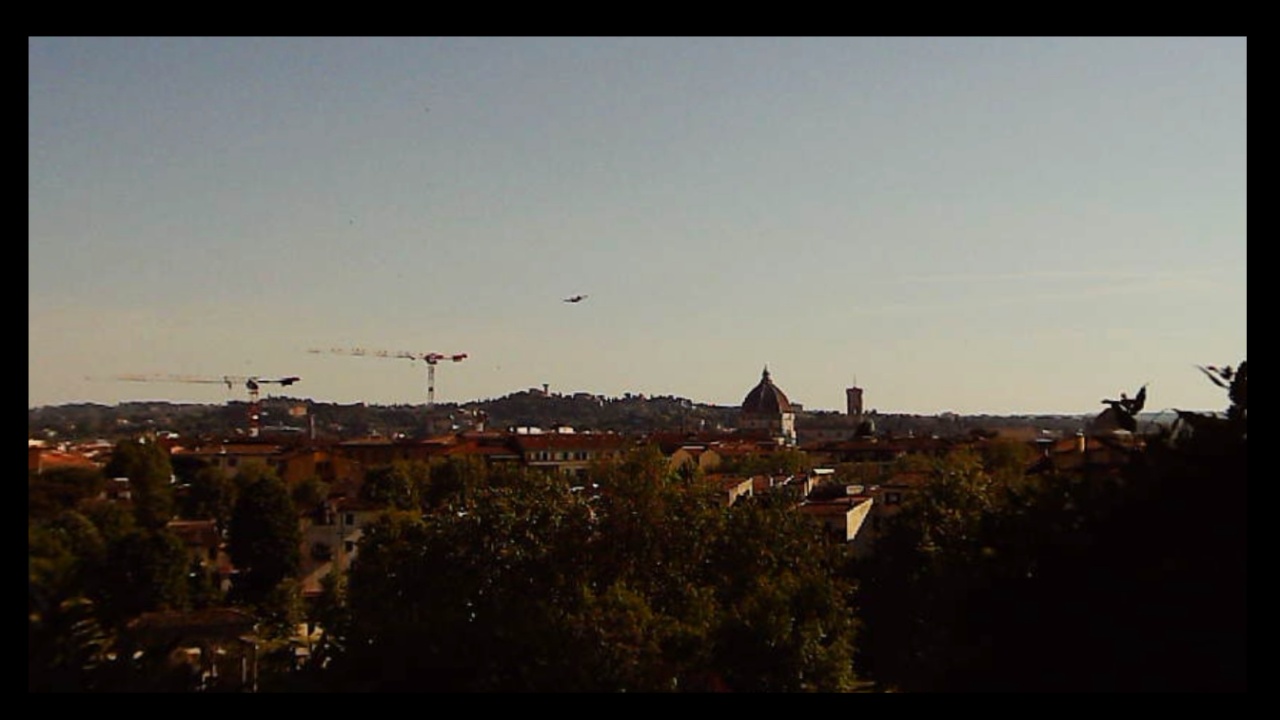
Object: Betafpv air75

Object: DJI Mini 3